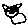
Label: cat